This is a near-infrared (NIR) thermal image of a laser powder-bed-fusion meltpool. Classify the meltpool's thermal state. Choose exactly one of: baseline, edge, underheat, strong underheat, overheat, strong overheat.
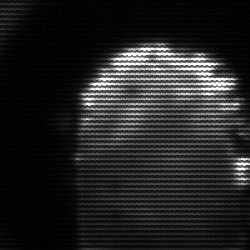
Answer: baseline